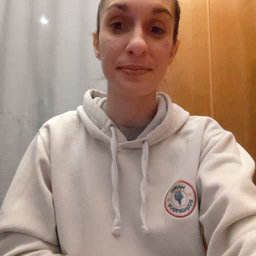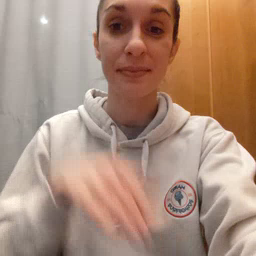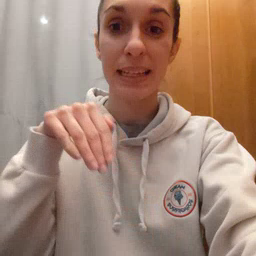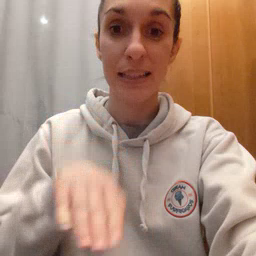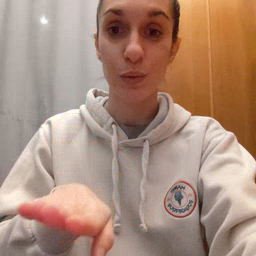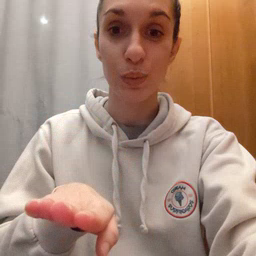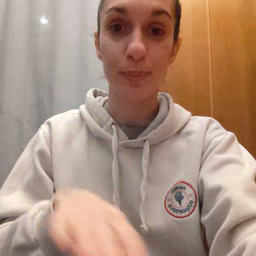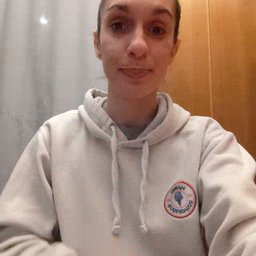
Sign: into